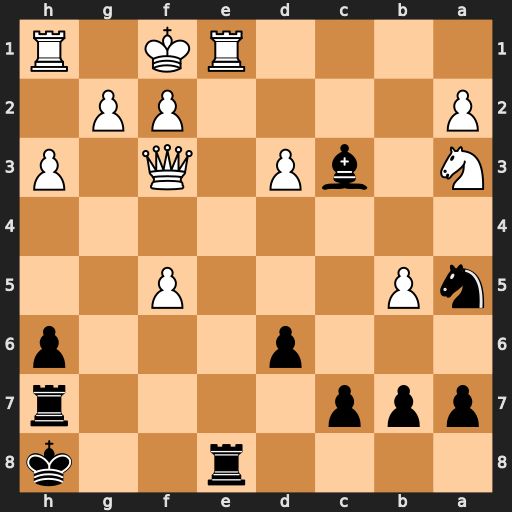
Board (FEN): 4r2k/ppp4r/3p3p/nP3P2/8/N1bP1Q1P/P4PP1/4RK1R
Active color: b
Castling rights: -
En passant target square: -
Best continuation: Rxe1#